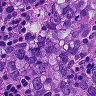
Metastatic tissue present: yes